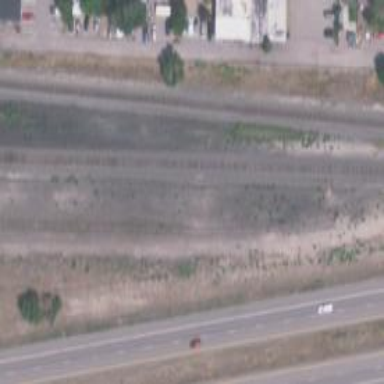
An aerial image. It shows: Abandoned railway.